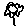
Label: flower